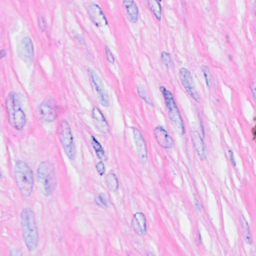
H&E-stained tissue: Breast